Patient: sex M, age 62
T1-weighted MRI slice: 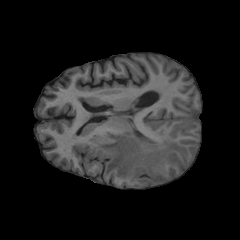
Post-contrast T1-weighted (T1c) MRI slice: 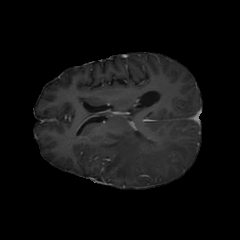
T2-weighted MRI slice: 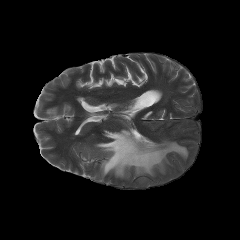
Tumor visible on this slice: yes
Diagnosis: Glioblastoma, IDH-wildtype
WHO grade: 4